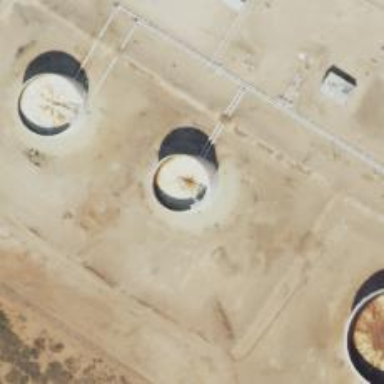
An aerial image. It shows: Storage tank with man-made structure.